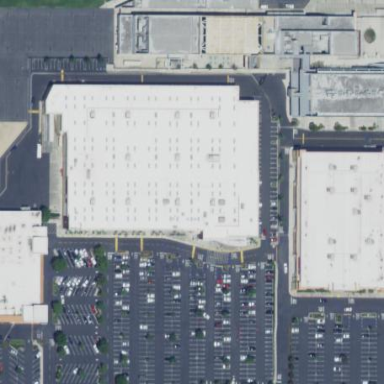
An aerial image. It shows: Retail area.